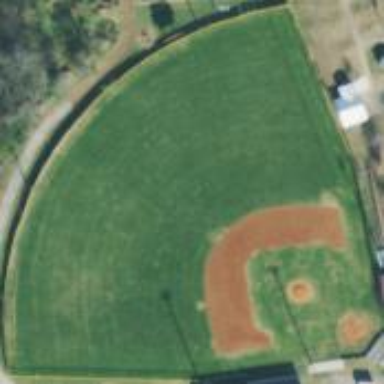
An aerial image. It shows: Baseball pitch for leisure and sports activities.